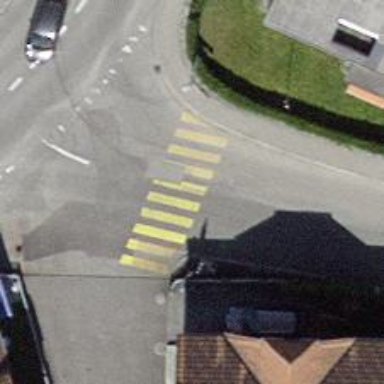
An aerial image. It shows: Zebra crossing on the road.